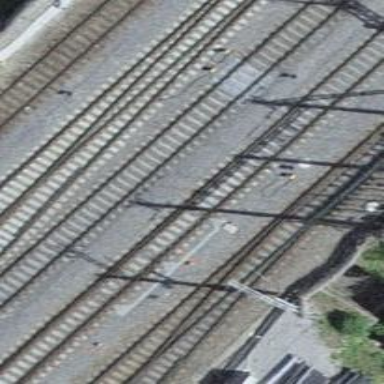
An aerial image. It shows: Railway switch.